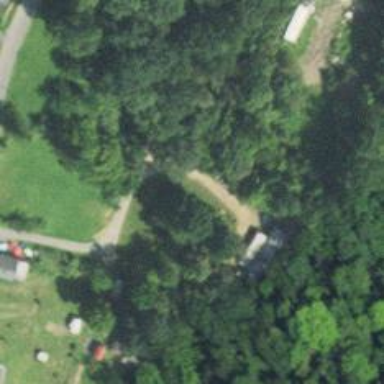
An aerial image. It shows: Culvert tunnel passing through brook.